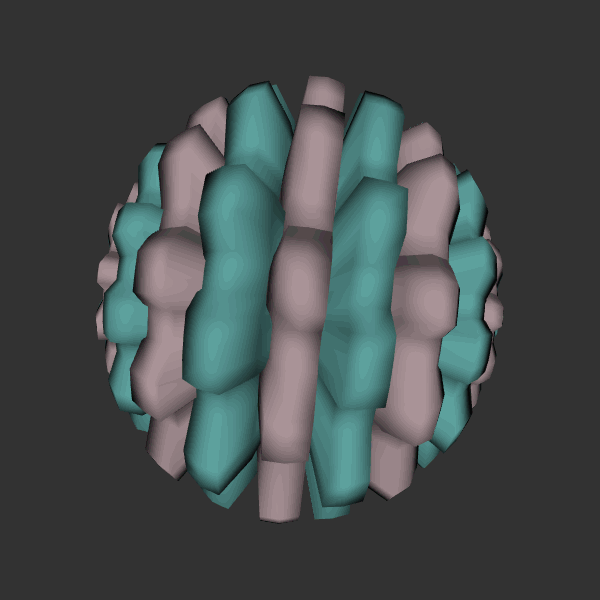
Background: dark